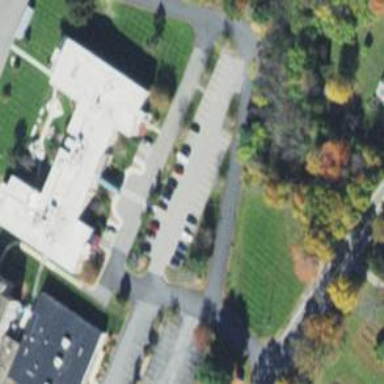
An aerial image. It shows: Nursing home building.